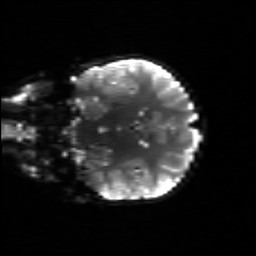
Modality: sbref
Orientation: coronal
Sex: male
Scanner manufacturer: siemens
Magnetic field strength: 3 T
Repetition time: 5 s
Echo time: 0.071 s